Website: macys
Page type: customer-info-address
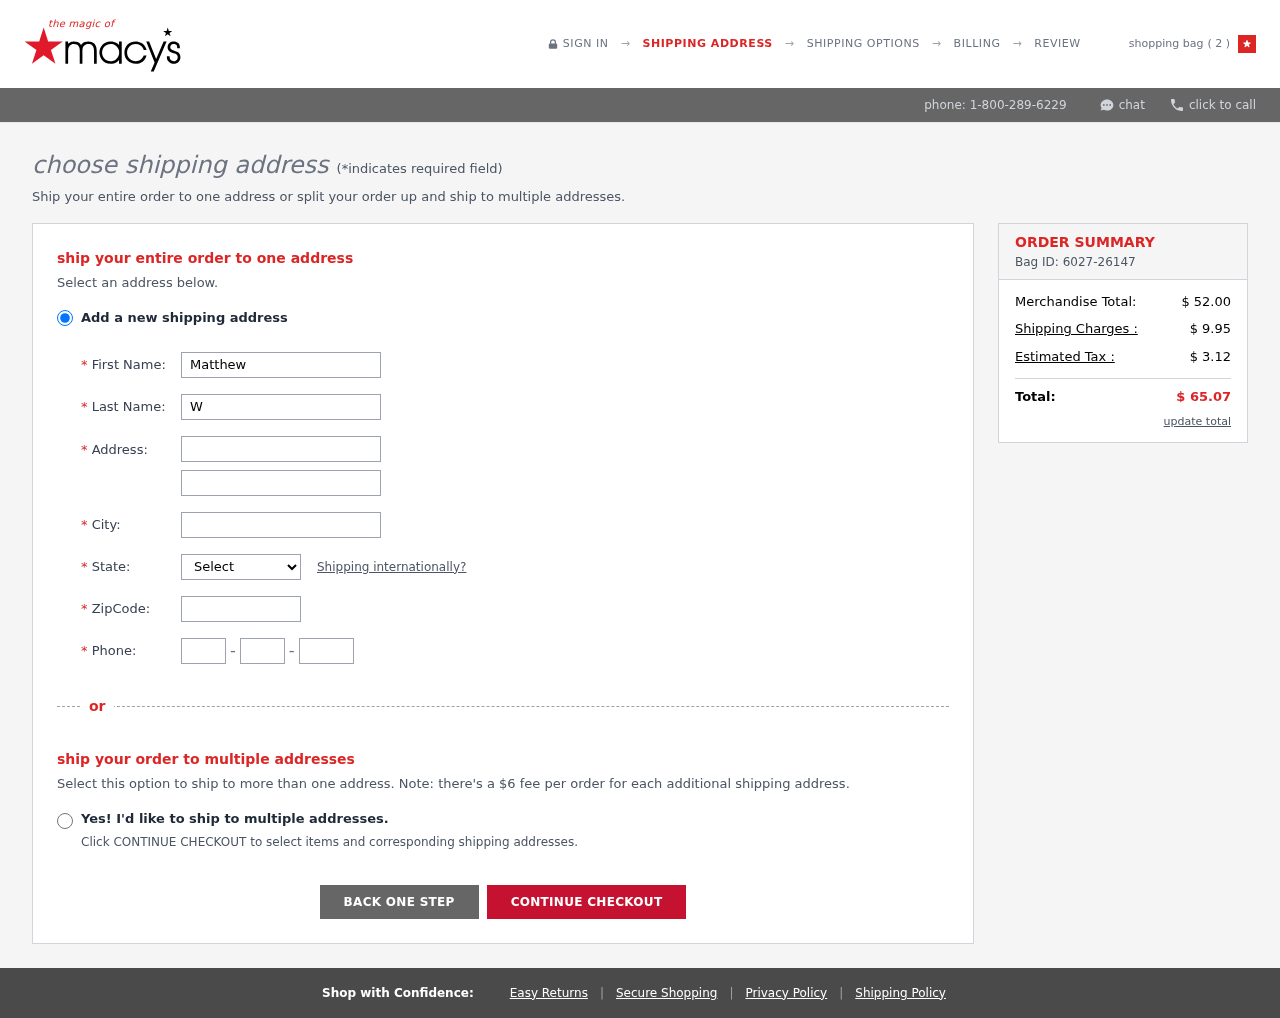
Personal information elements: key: PII_CITY
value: West Kristinville
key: PII_FIRSTNAME
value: Matthew
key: PII_LASTNAME
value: West
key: PII_PHONE_AREA
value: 259
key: PII_PHONE_PREFIX
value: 321
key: PII_PHONE_SUFFIX
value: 2928
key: PII_POSTCODE
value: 64017
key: PII_STATE_ABBR
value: TN
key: PII_STREET
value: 2631 Stephen Burg
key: PII_STREET2
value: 90488 Jared Mall
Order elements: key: ORDER_NUM_ITEMS
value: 2
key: ORDER_ID
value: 6027-26147
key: ORDER_SUBTOTAL
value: $ 52.00
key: ORDER_SHIPPING_COST
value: $ 9.95
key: ORDER_TAX
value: $ 3.12
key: ORDER_TOTAL
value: $ 65.07